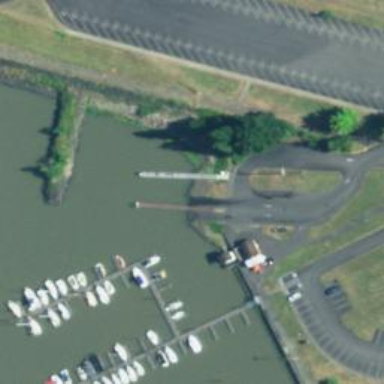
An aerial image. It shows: Slipway on leisure land.